Question: I have an edge list as follows (simple example):
'''
DT <- data.frame(x = c(letters[1:7],"a","b","c","a","d","e","f"), y = c(letters[1:7],"b","a","a","c","f","f","d"))
> DT
x y
1 a a
2 b b
3 c c
4 d d
5 e e
6 f f
7 g g
8 a b
9 b a
10 c a
11 a c
12 d f
13 e f
14 f d
'''
I then graphed this using the following code:
'''
require(igraph)
myadj <- get.adjacency(graph.edgelist(as.matrix(DT), directed=FALSE))
my_graph <- graph.adjacency(myadj)
layout <- layout.fruchterman.reingold(my_graph,niter=500,area=vcount(my_graph)^2.3,repulserad=vcount(my_graph)^2.8)
plot(my_graph, vertex.size=10,
vertex.label.cex=1,
edge.arrow.size=0, edge.curved=TRUE,layout=layout)
'''

What I would now like to go is extract the set of all closed nodes. I'm not sure what a typical notation would look like, but I could imagine:
'''
node set
1 a 1
2 b 1
3 c 1
4 d 2
5 e 2
6 f 2
7 g 3
'''
I have looked around for functions/algorithms, but I don't think I have been able to articulate what I am looking for properly. As I am very new to graph theory, I am also not sure of the right format to start with. Is this easiest with an edge list, adjacency matrix (sparse or full) or otherwise?
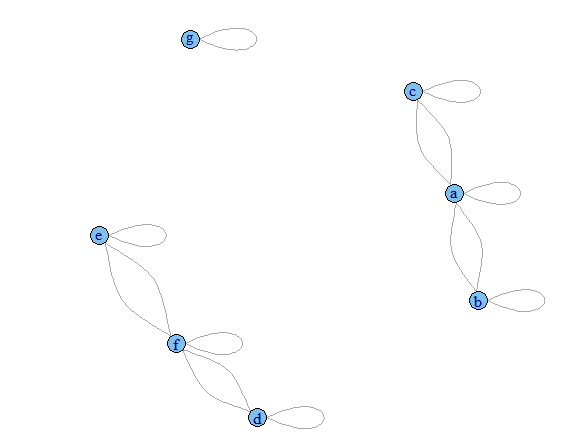
Answer: Try
'''
data.frame(node = V(my_graph)$name, set = membership(clusters(my_graph)))
# node set
# 1 a 1
# 2 b 1
# 3 c 1
# 4 d 2
# 5 e 2
# 6 f 2
# 7 g 3
'''